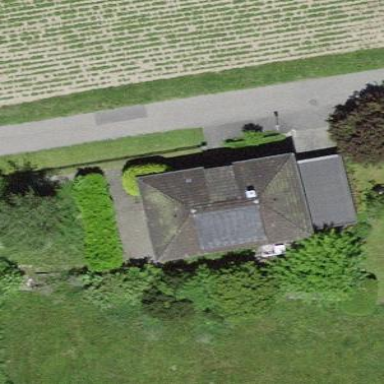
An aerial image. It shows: Detached building with hipped roof.